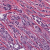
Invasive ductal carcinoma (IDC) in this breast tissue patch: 1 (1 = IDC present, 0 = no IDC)